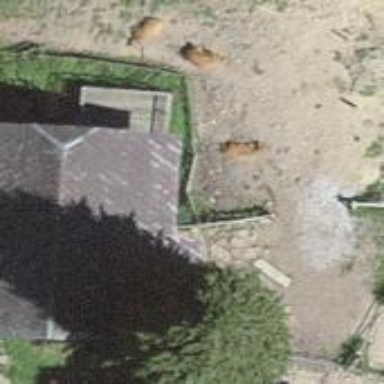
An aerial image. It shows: Rural barn.